Question: I have a pandas dataframe 'al_df' that contains the population of Alabama from a recent US census. I created a cumulative function that I plot using 'seaborn', resulting in this chart:

The code that relates to the plotting is this:
'''
figure(num=None, figsize=(20, 10))
plt.title('Cumulative Distribution Function for ALABAMA population')
plt.xlabel('City')
plt.ylabel('Percentage')
#sns.set_style("whitegrid", {"ytick.major.size": "0.1",})
plt.plot(al_df.pop_cum_perc)
'''
My questions are:
1) How can I change the ticks, so the yaxis shows a grid line every 0.1 units instead of the default 0.2 shown?
2) How can I change the x axis to show the actual names of the city, plotted vertically, instead of the "rank" of the city (from the Pandas index)? (there are over 300 names, so they are not going to fit well horizontally).
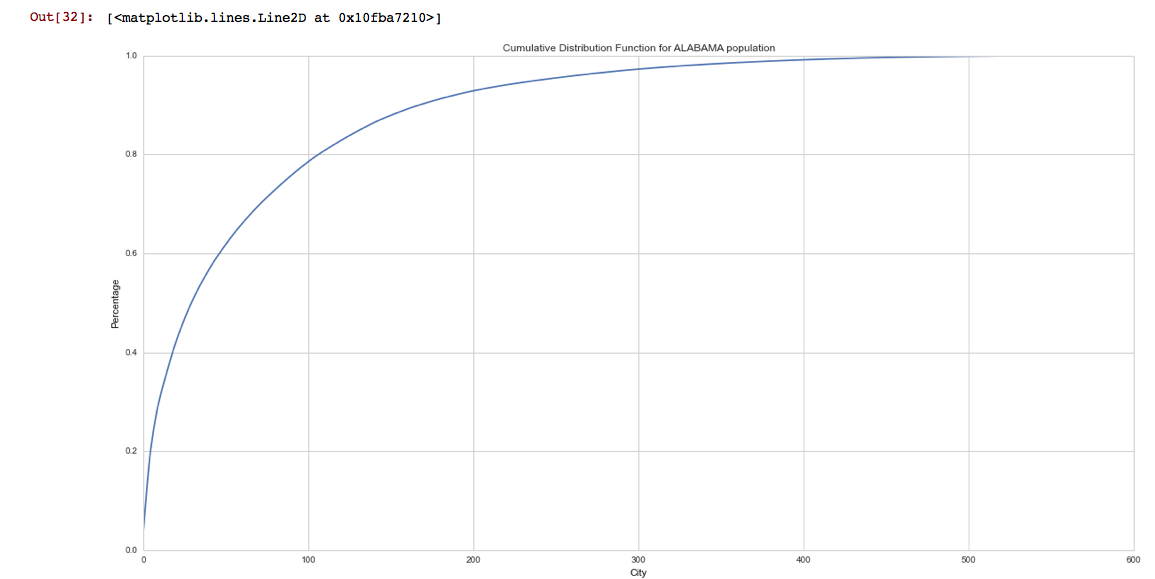
Answer: After some research, and not been able to find a "native" Seaborn solution, I came up with the code below, partially based on @Pablo Reyes and @CT Zhu suggestions, and using matplotlib functions:
'''
from matplotlib.ticker import *
figure(num=None, figsize=(20, 10))
plt.title('Cumulative Distribution Function for ALABAMA population')
plt.xlabel('City')
plt.ylabel('Percentage')
plt.plot(al_df.pop_cum_perc)
#set the tick size of y axis
ax = plt.gca()
ax.yaxis.set_major_locator(MultipleLocator(0.1))
#set the labels of y axis and text orientation
ax.xaxis.set_major_locator(MultipleLocator(10))
ax.set_xticklabels(labels, rotation =90)
'''
The solution introduced a new element "labels" which I had to specify before the plot, as a new Python list created from my Pandas dataframe:
'''
labels = al_df.NAME.values[:]
'''
Producing the following chart:

This requires some tweaking, since specifying a display of every city in the pandas data frame, like this:
'''
ax.xaxis.set_major_locator(MultipleLocator(1))
'''
Produces a chart impossible to read (displaying only x axis):